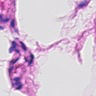
Metastatic tissue present: no